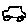
Label: car